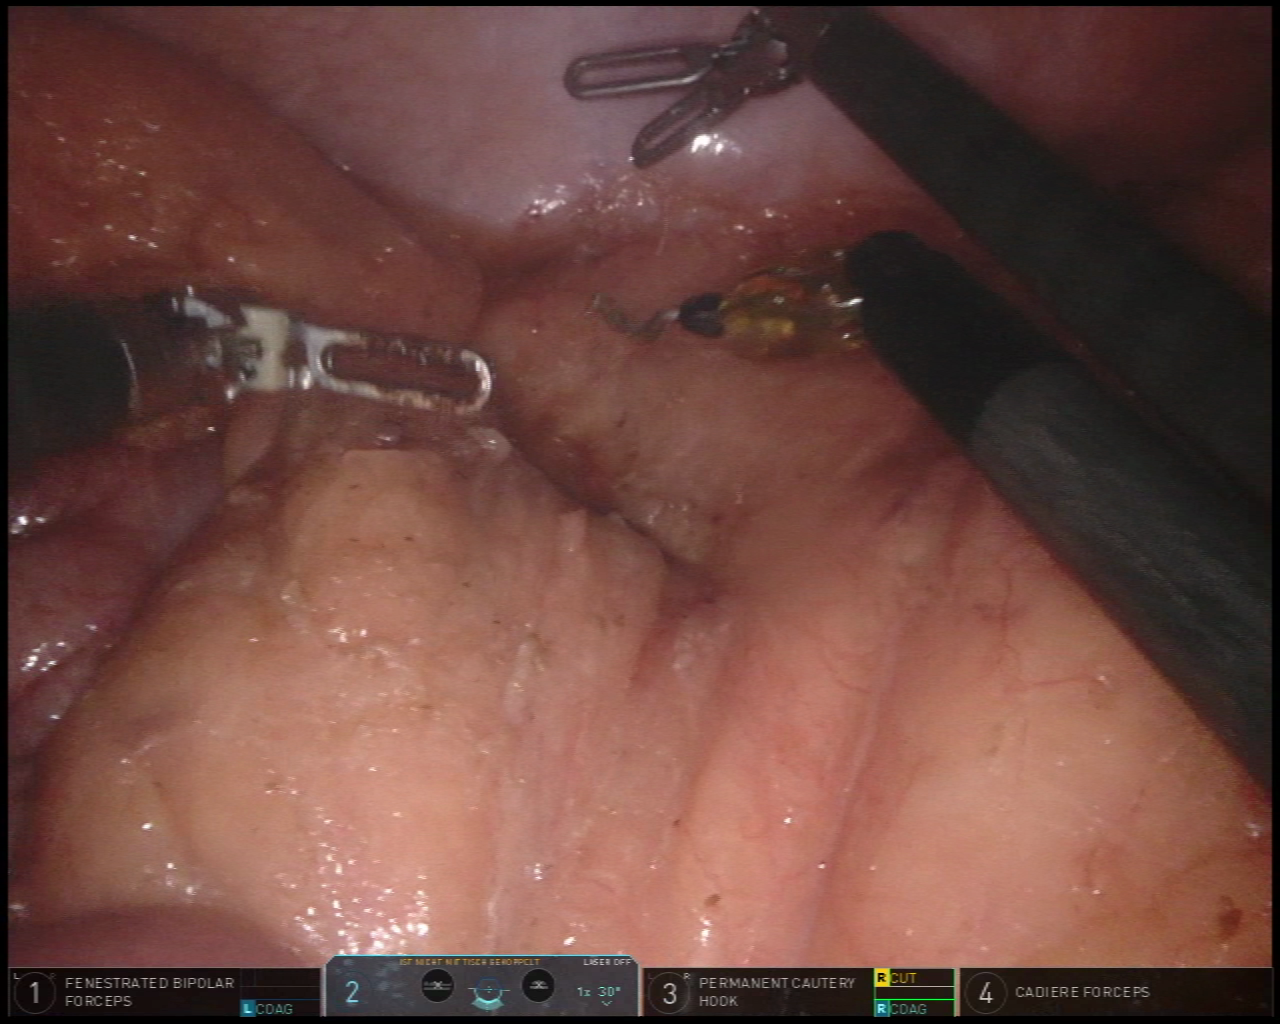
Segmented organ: colon
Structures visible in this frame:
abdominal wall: yes
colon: yes
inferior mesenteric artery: no
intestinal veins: no
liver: no
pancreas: no
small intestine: no
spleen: no
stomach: no
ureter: no
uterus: no
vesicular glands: no